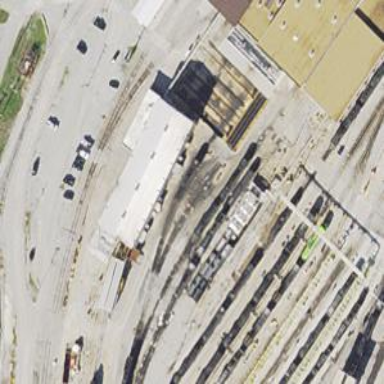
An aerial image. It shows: Railway yard used for servicing trains.